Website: home-depot
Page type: payment
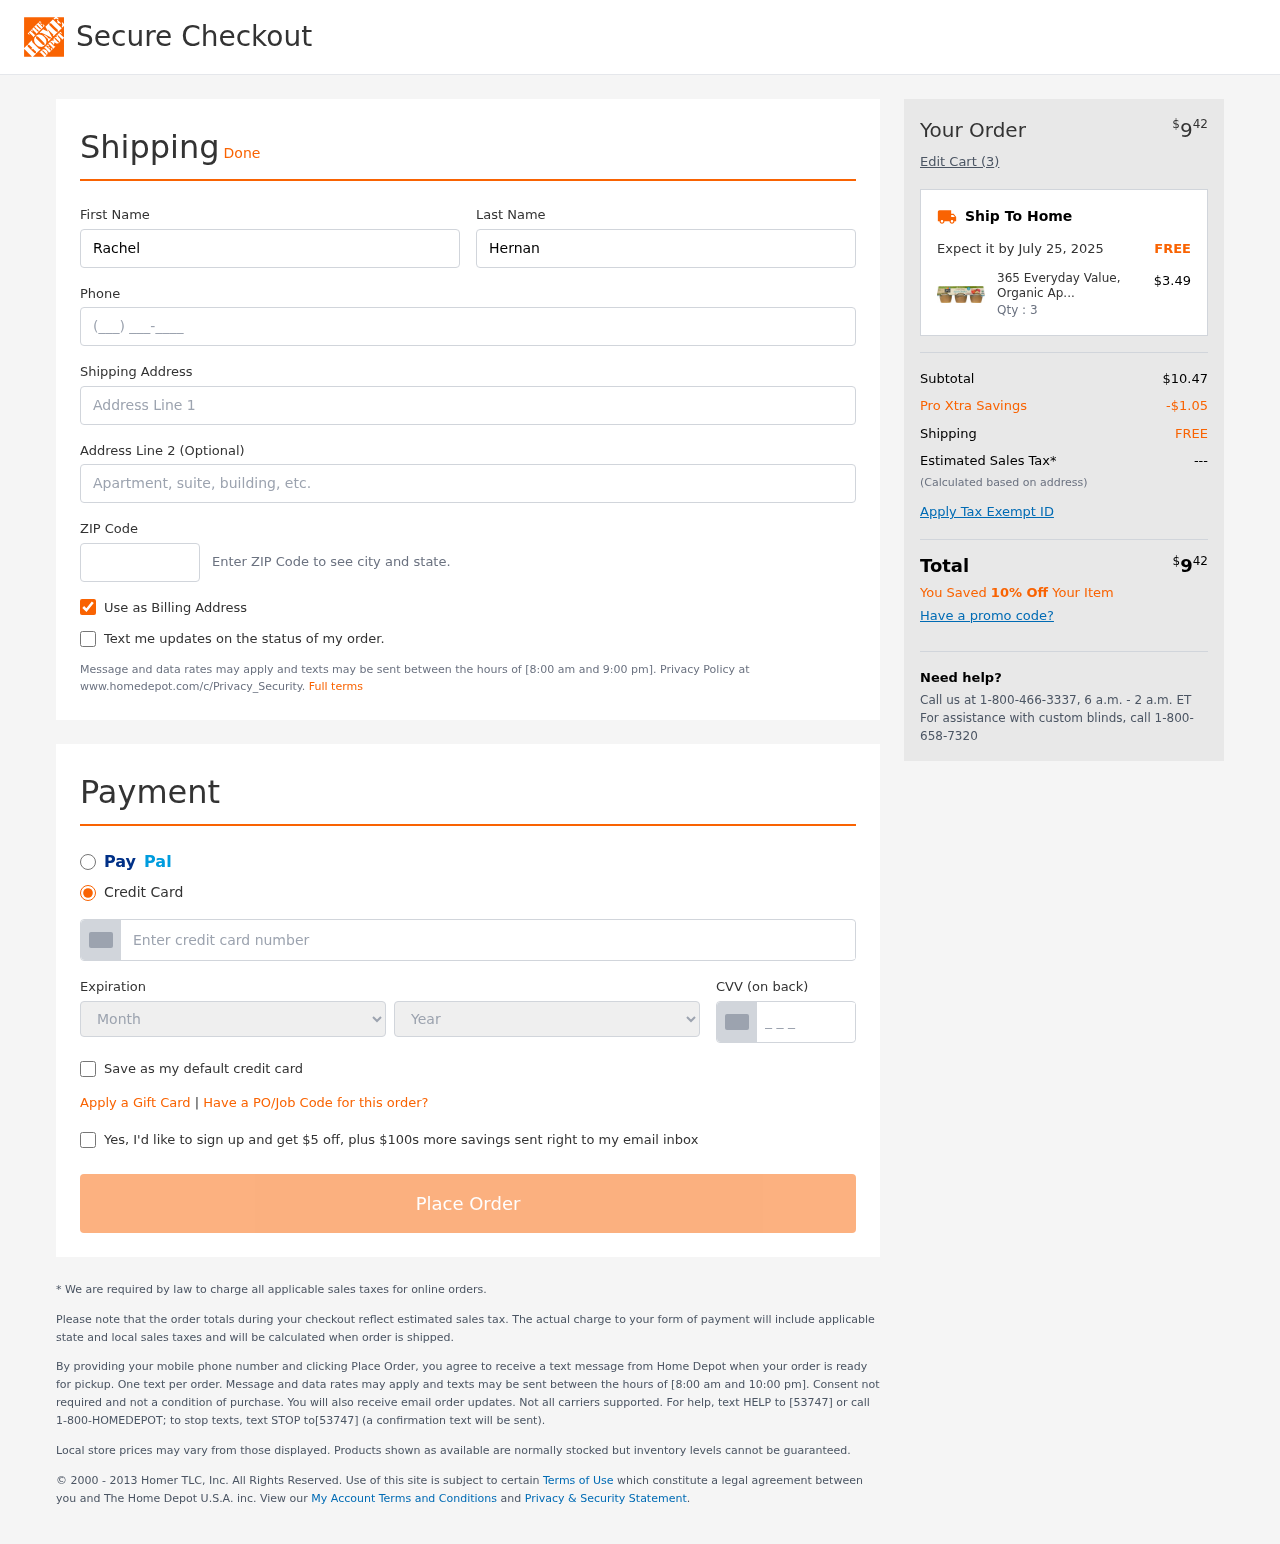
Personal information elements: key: PII_CARD_CVV
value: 585
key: PII_CARD_EXPIRY_MONTH
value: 05
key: PII_CARD_EXPIRY_YEAR
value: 29
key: PII_CARD_NUMBER
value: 6541 0534 0655 7035
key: PII_FIRSTNAME
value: Rachel
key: PII_LASTNAME
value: Hernandez
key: PII_PHONE
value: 5766390418
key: PII_POSTCODE
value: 97044
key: PII_STREET
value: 481 Everett Brook
Product elements: key: PRODUCT1_NAME
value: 365 Everyday Value, Organic Apple Sauce, Unsweetened (6 - 4 oz bowls), 24 oz
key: PRODUCT1_PRICE
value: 3.49
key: PRODUCT1_QUANTITY
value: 3
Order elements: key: ORDER_TOTAL
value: $942
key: ORDER_NUM_ITEMS
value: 3
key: ORDER_DELIVERY_DATE
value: July 25, 2025
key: ORDER_SUBTOTAL
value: $10.47
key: ORDER_DISCOUNT
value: -$1.05
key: ORDER_SHIPPING_COST
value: FREE